Field crop: maize
Growth stage: 2
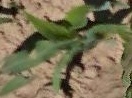
Species: maize